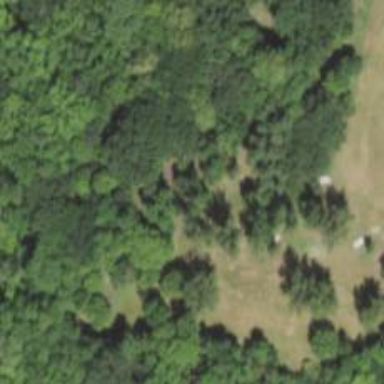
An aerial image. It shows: Disc golf course for leisure activity.